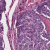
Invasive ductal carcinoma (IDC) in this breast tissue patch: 1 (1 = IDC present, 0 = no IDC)